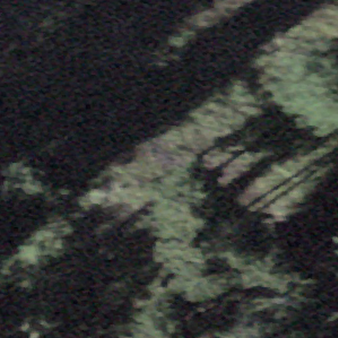
Label: other